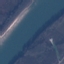
Land use / land cover: River